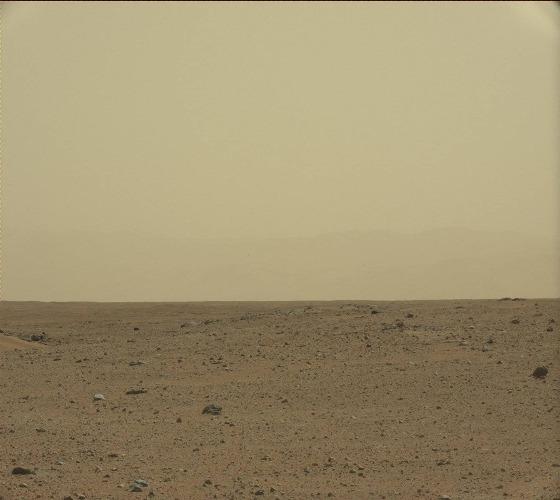
Terrain classes present: Gravel / Sand / Soil, Rock, Sky / Distant Mountains